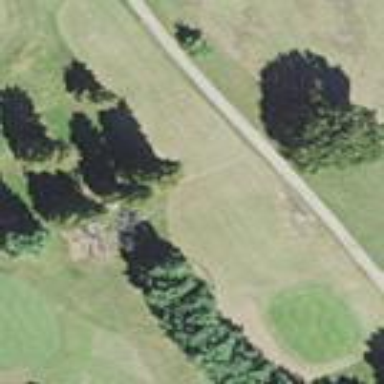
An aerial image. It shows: Grassy area designated as golf fairway.